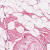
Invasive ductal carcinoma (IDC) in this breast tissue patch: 0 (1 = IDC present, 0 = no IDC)